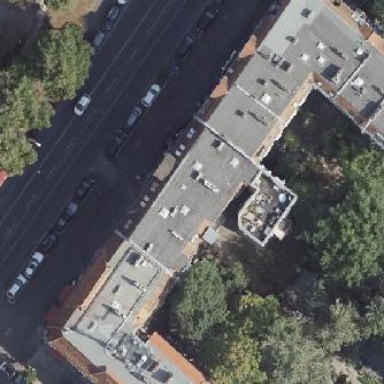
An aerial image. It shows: Apartment building with double saltbox roof shape.